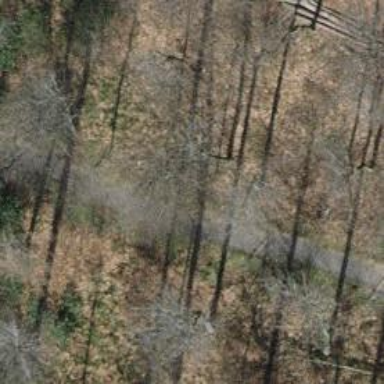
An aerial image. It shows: Gravel path with excellent trail visibility.